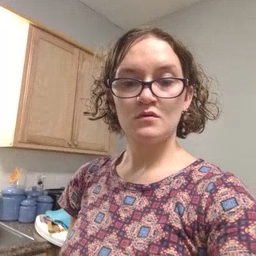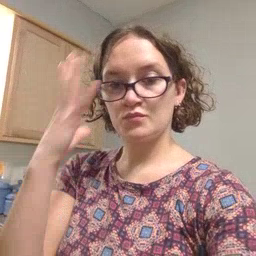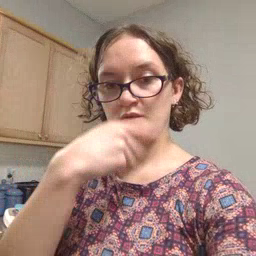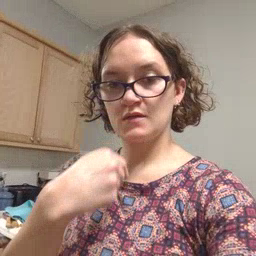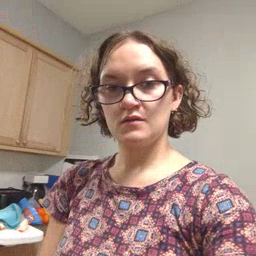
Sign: pretty